Interaction volume radius: 5 \u00c5
Interaction volume height: 20 \u00c5
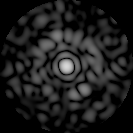
Disorder parameter: 0.8636